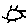
Label: sun